Interaction volume radius: 5 \u00c5
Interaction volume height: 25 \u00c5
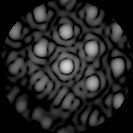
Disorder parameter: 0.224